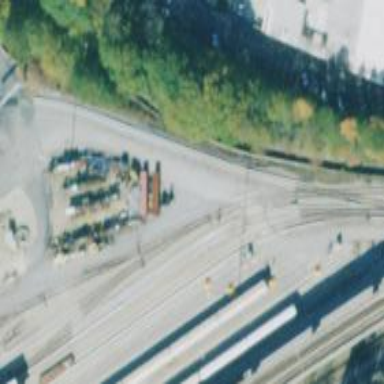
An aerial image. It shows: Electrified rail service yard.